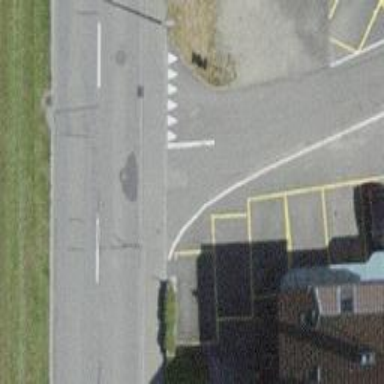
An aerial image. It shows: Road with "give way" sign.